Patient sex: M
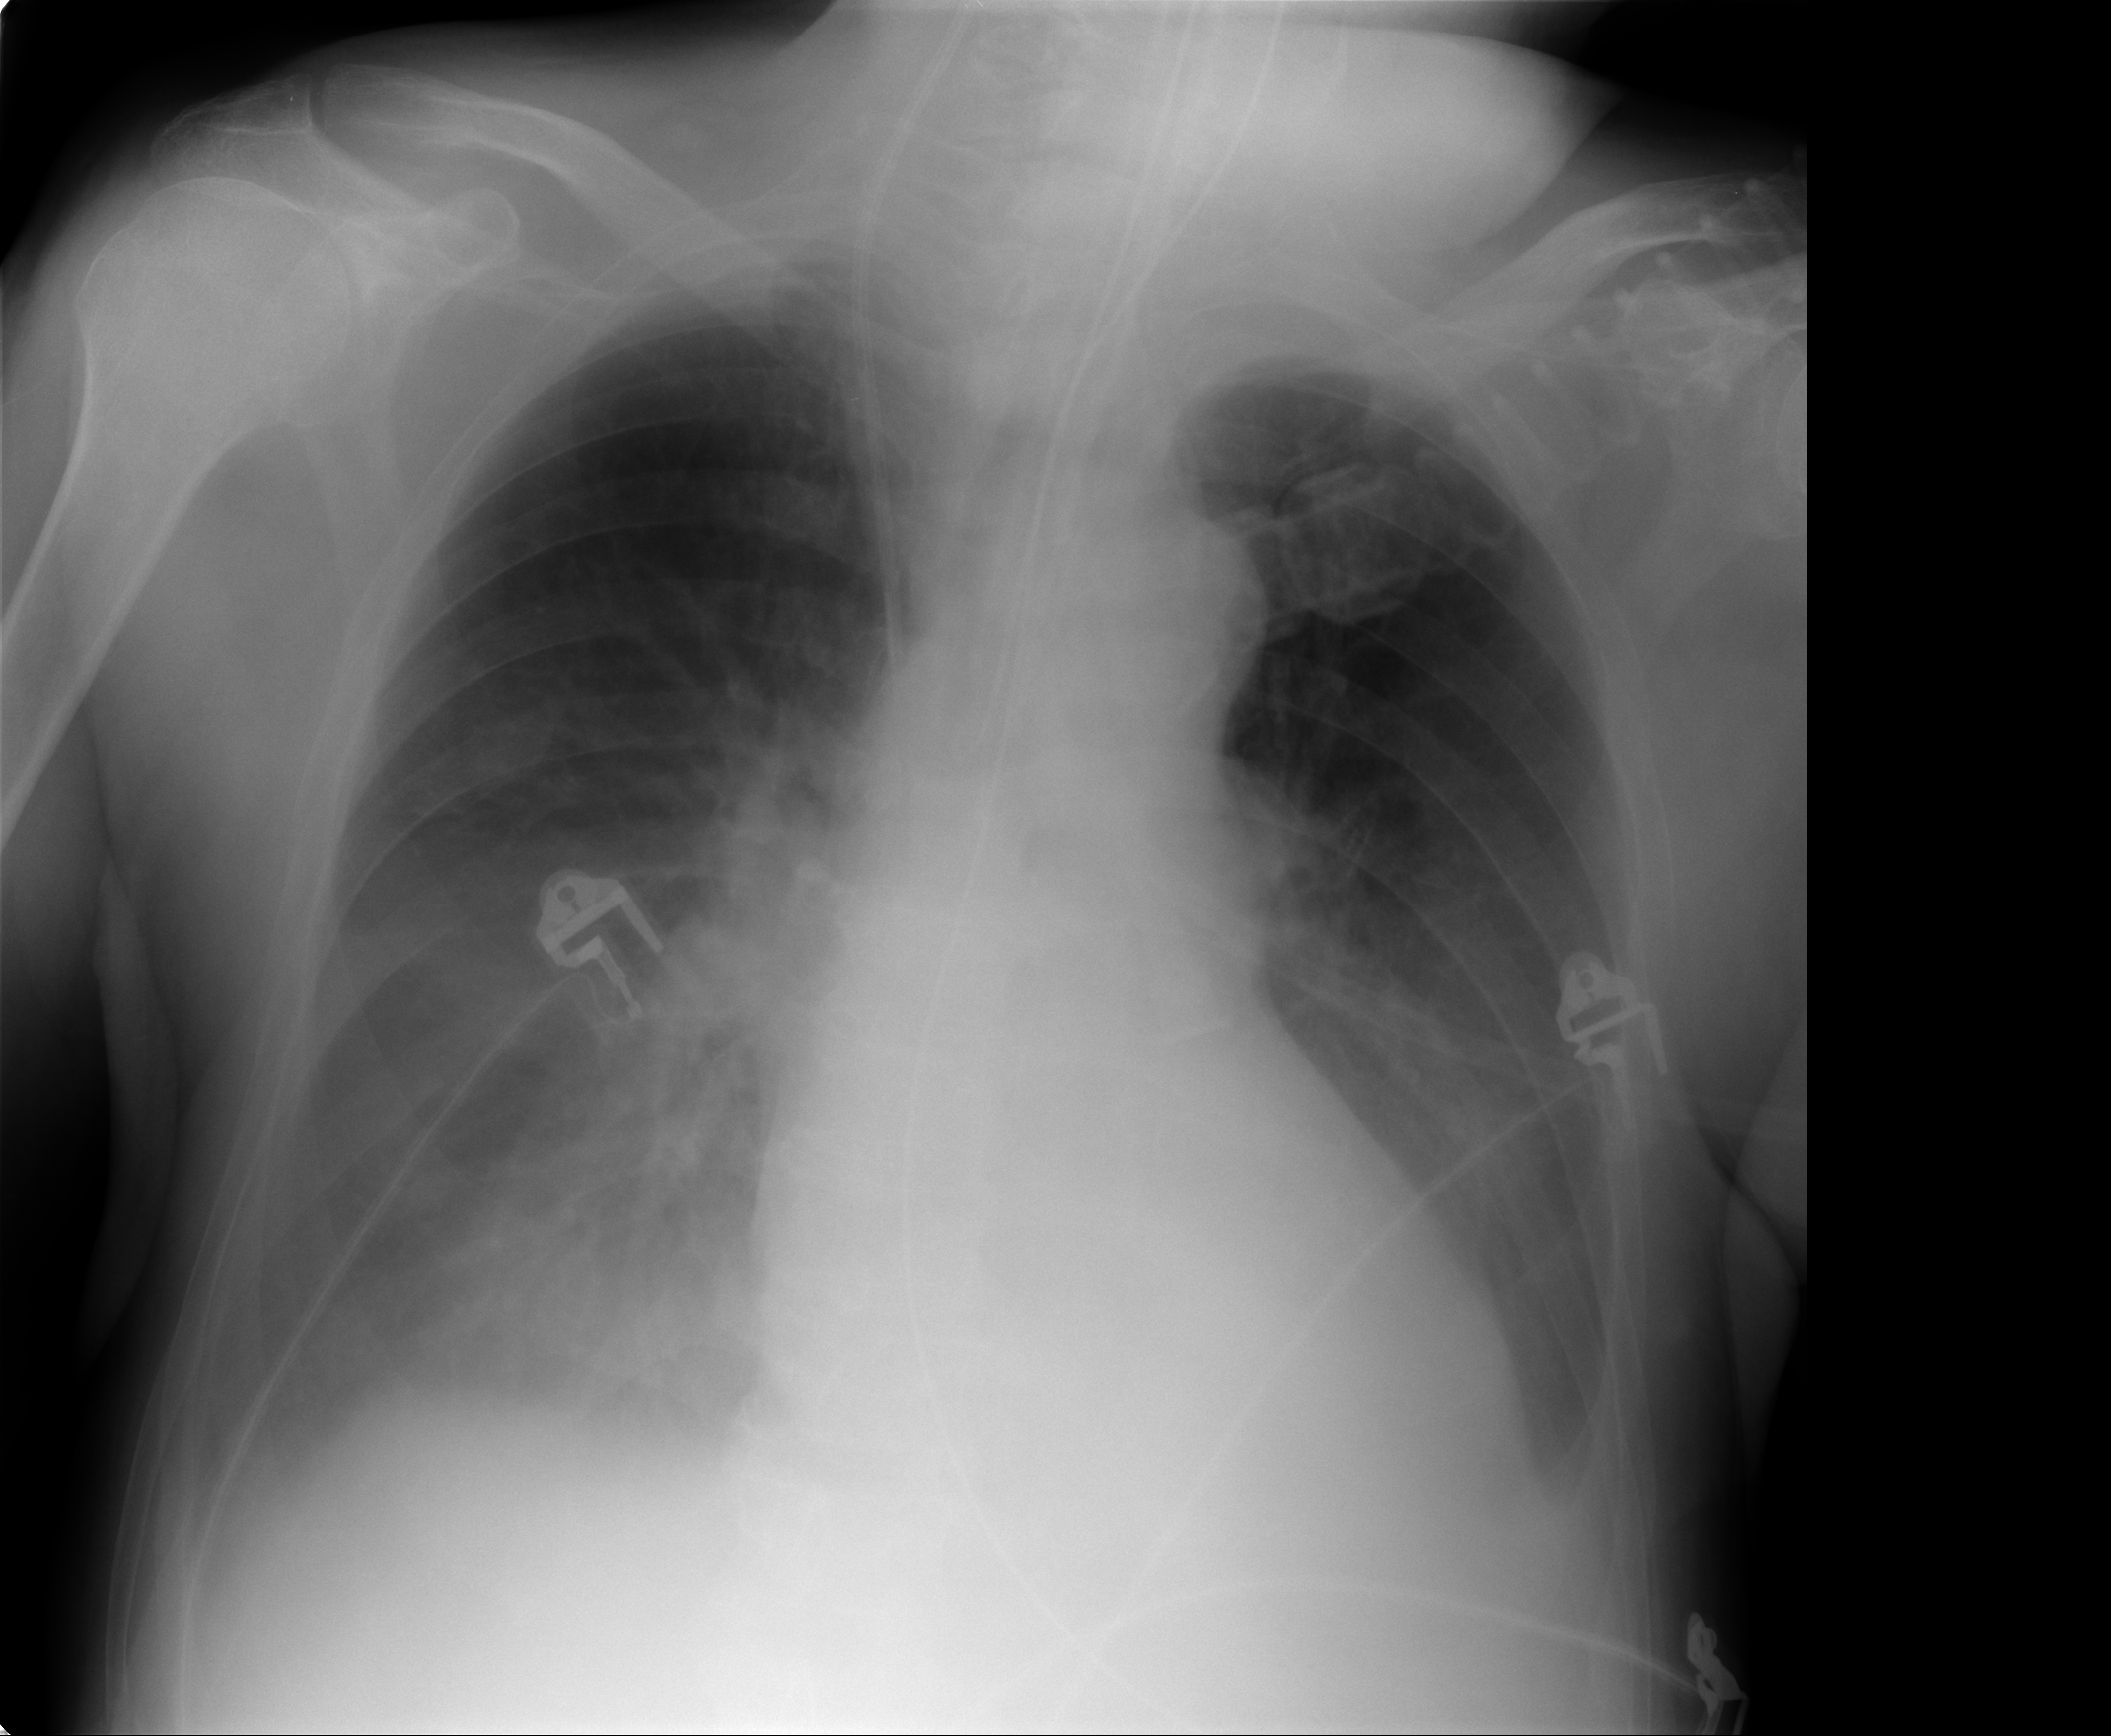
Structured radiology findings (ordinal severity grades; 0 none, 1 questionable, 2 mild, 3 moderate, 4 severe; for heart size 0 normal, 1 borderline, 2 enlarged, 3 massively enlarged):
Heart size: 0
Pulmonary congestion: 0
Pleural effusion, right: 2
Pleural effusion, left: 2
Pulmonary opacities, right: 0
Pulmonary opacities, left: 0
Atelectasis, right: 2
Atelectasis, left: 2